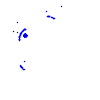
Particle: electron